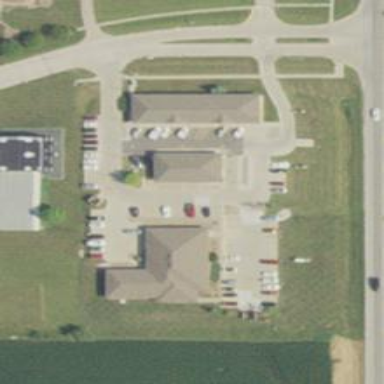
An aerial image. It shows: Pharmacy providing healthcare services.